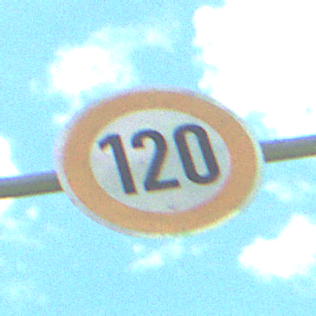
Verkehrszeichen: Geschwindigkeit120
Umgebung: Outdoor, Nature
Tageszeit: Midday
Wetter: PartlyCloudy
Licht: Natural
Jahreszeit: NotSpecified
Kontrast: HighContrast